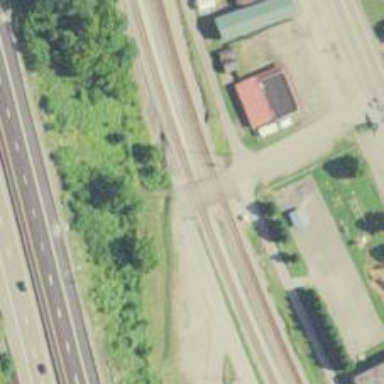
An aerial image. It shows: Railway level crossing.